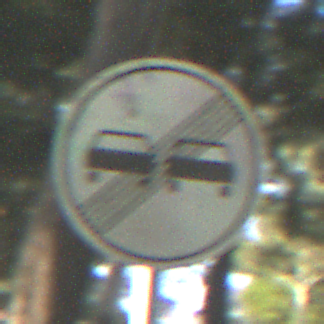
Verkehrszeichen: EndeUeberholverbot
Umgebung: Outdoor, Nature
Tageszeit: MorningAfternoon
Wetter: Clear
Licht: Natural
Jahreszeit: NotSpecified
Kontrast: HighContrast